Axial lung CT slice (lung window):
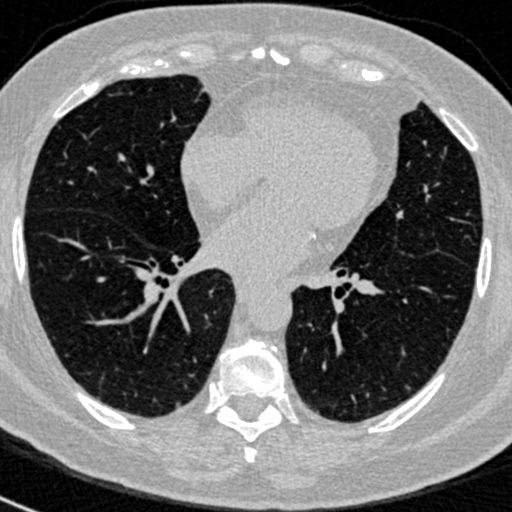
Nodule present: no